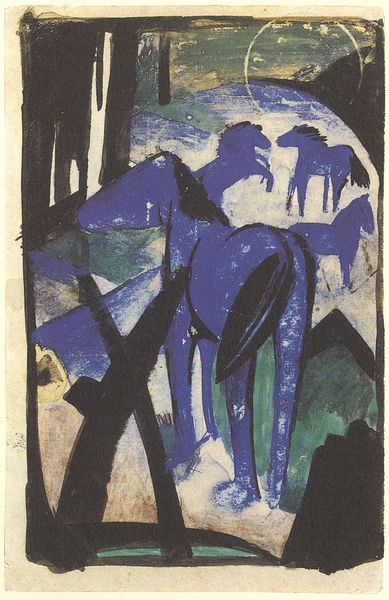
Titel: Die Mutterstute der blauen Pferde
Künstler: Franz Marc
Institution: München, Bayrische Staatsgemäldesammlungen
Schlagwörter: baum, berg, blau, himmel, weiß, grün, kubismus, landschaft, schwarz, tiere, weg, hügel, wald, kreis, pferd, pferde, reiter, mähne, schwanz, schweif, fels, stempel, blauer reiter, blauer, marc